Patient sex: F
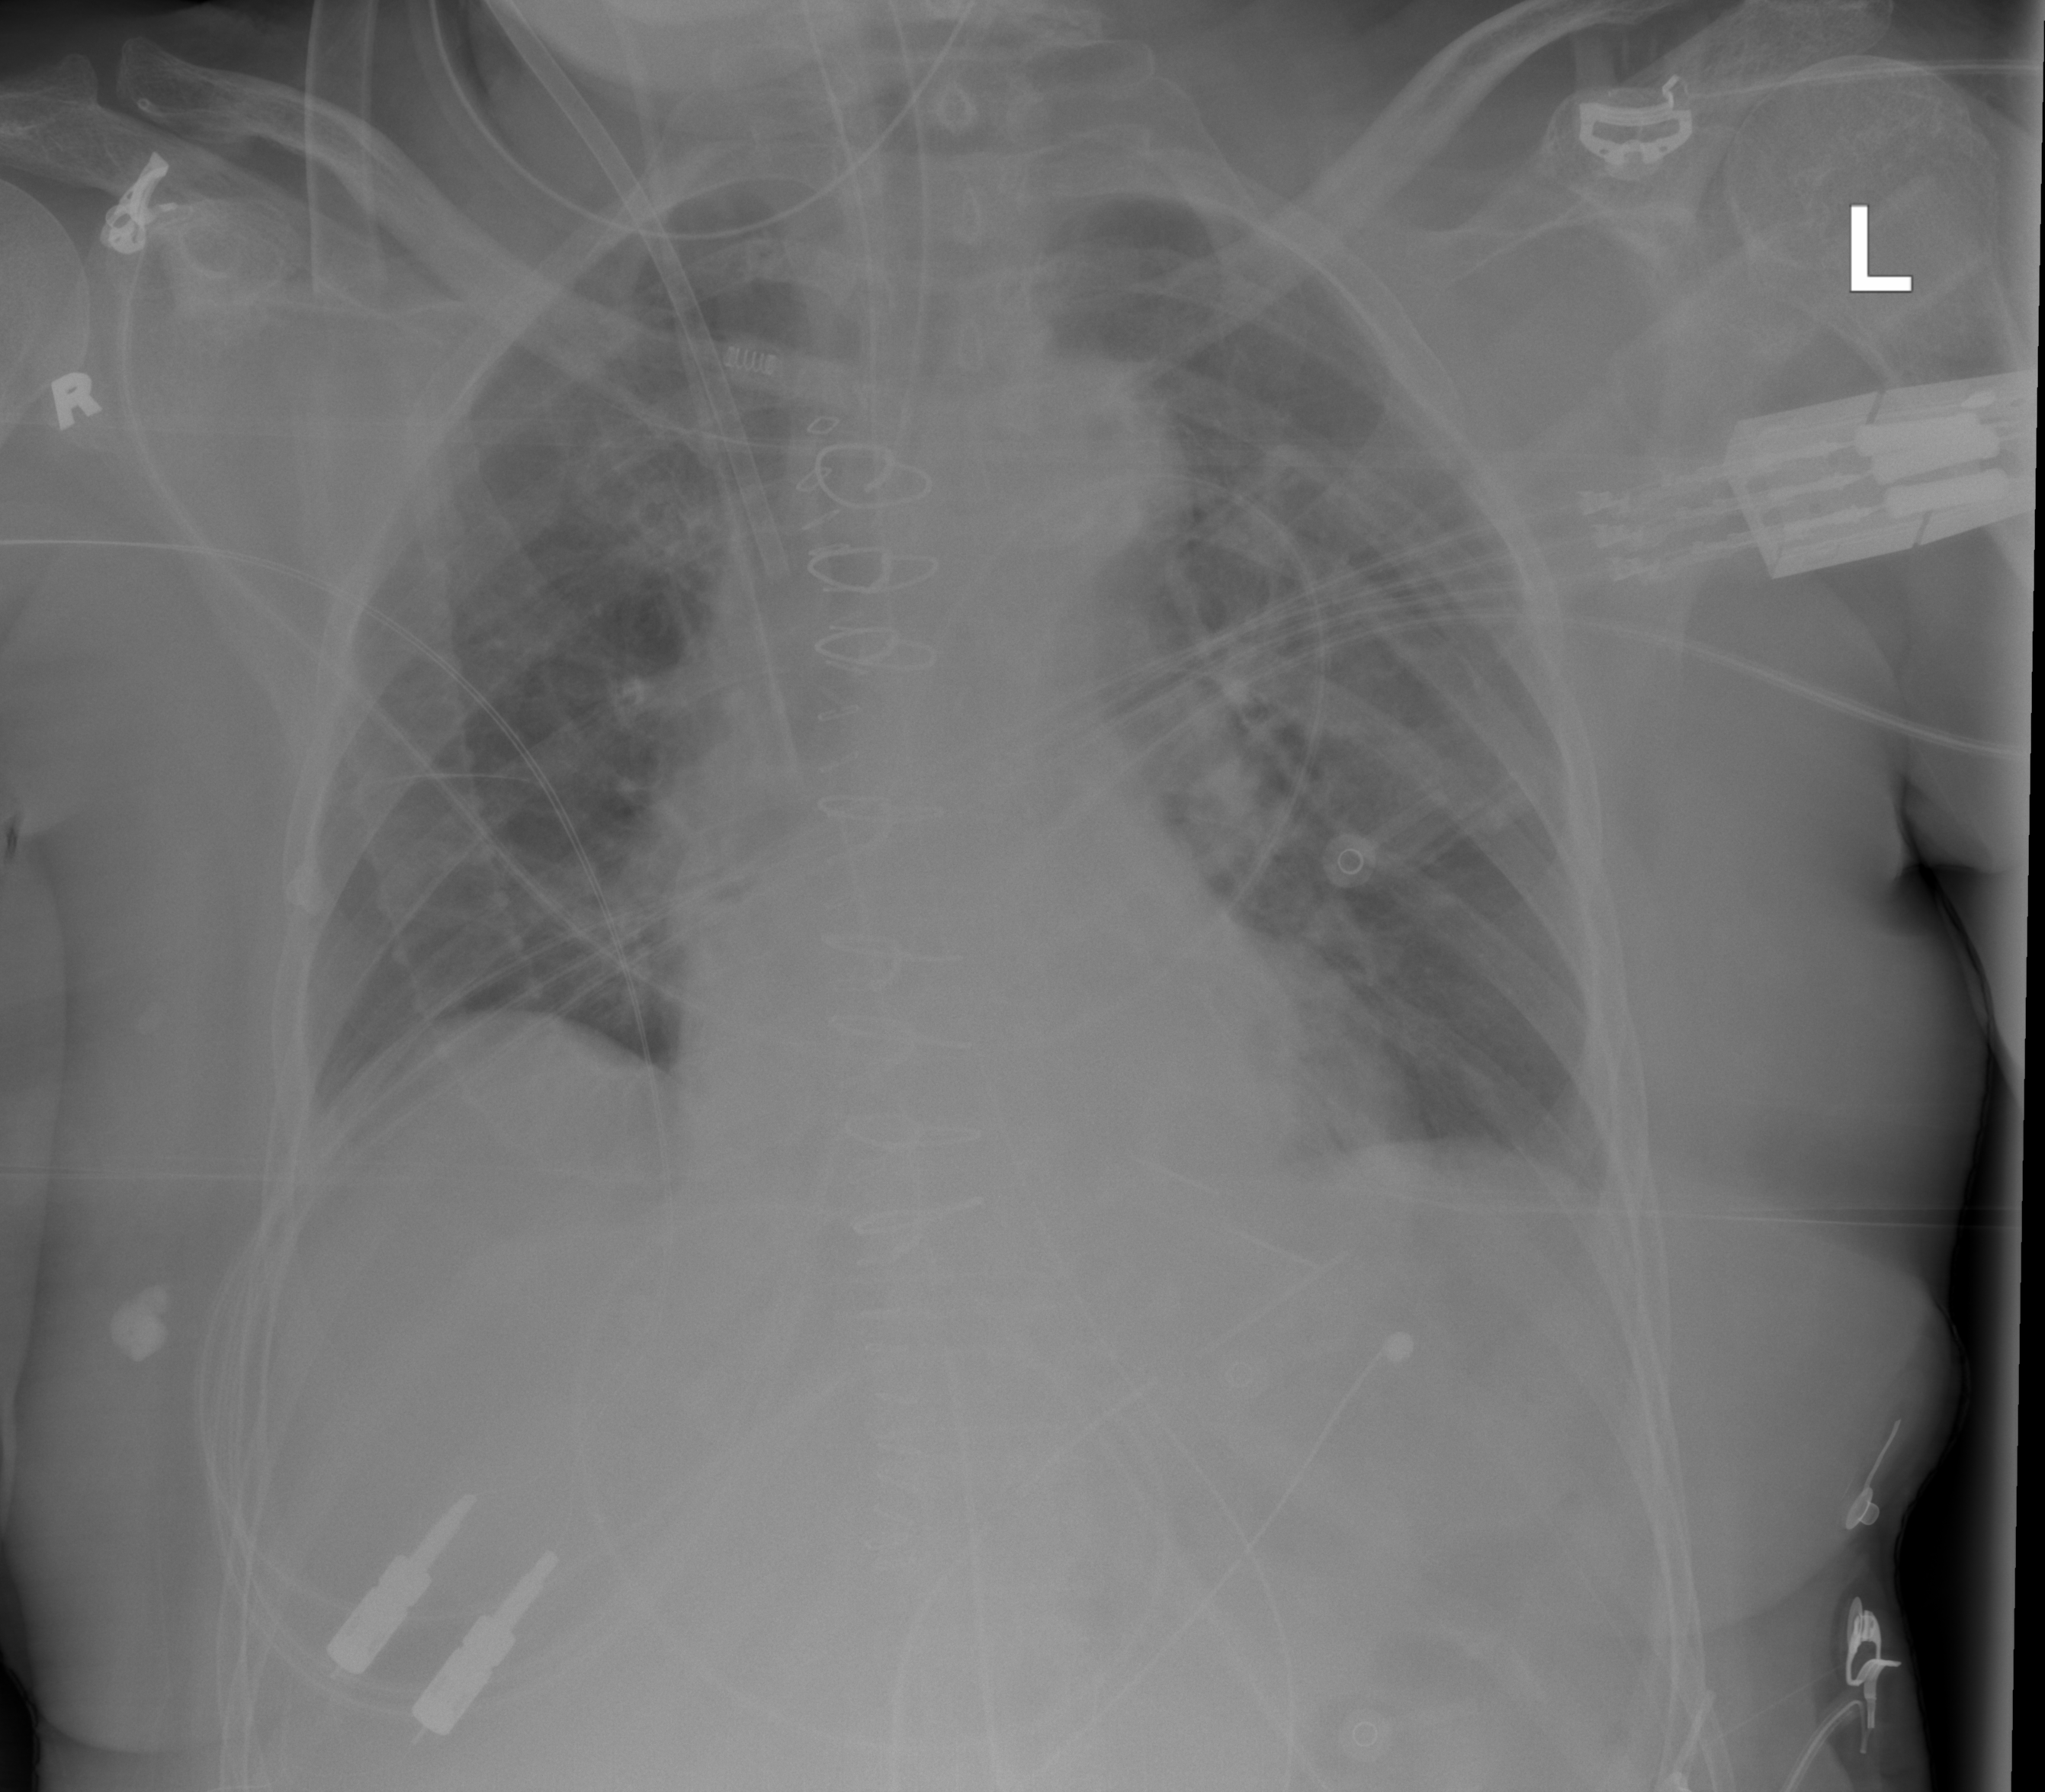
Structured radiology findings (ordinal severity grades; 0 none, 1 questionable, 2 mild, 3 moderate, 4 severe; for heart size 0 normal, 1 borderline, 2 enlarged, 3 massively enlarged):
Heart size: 0
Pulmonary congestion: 0
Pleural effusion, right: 0
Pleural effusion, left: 0
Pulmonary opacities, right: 0
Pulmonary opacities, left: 0
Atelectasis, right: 1
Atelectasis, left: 1